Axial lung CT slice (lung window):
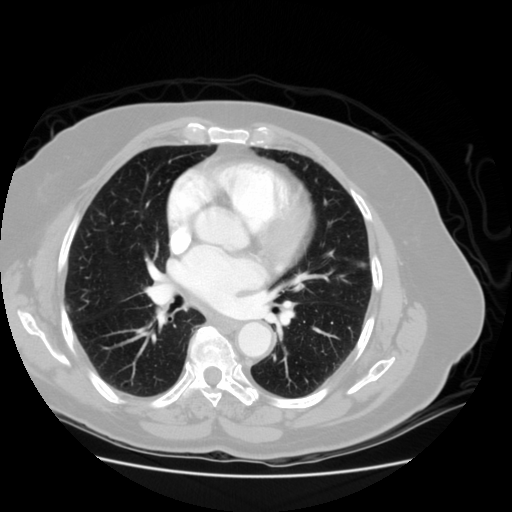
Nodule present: no